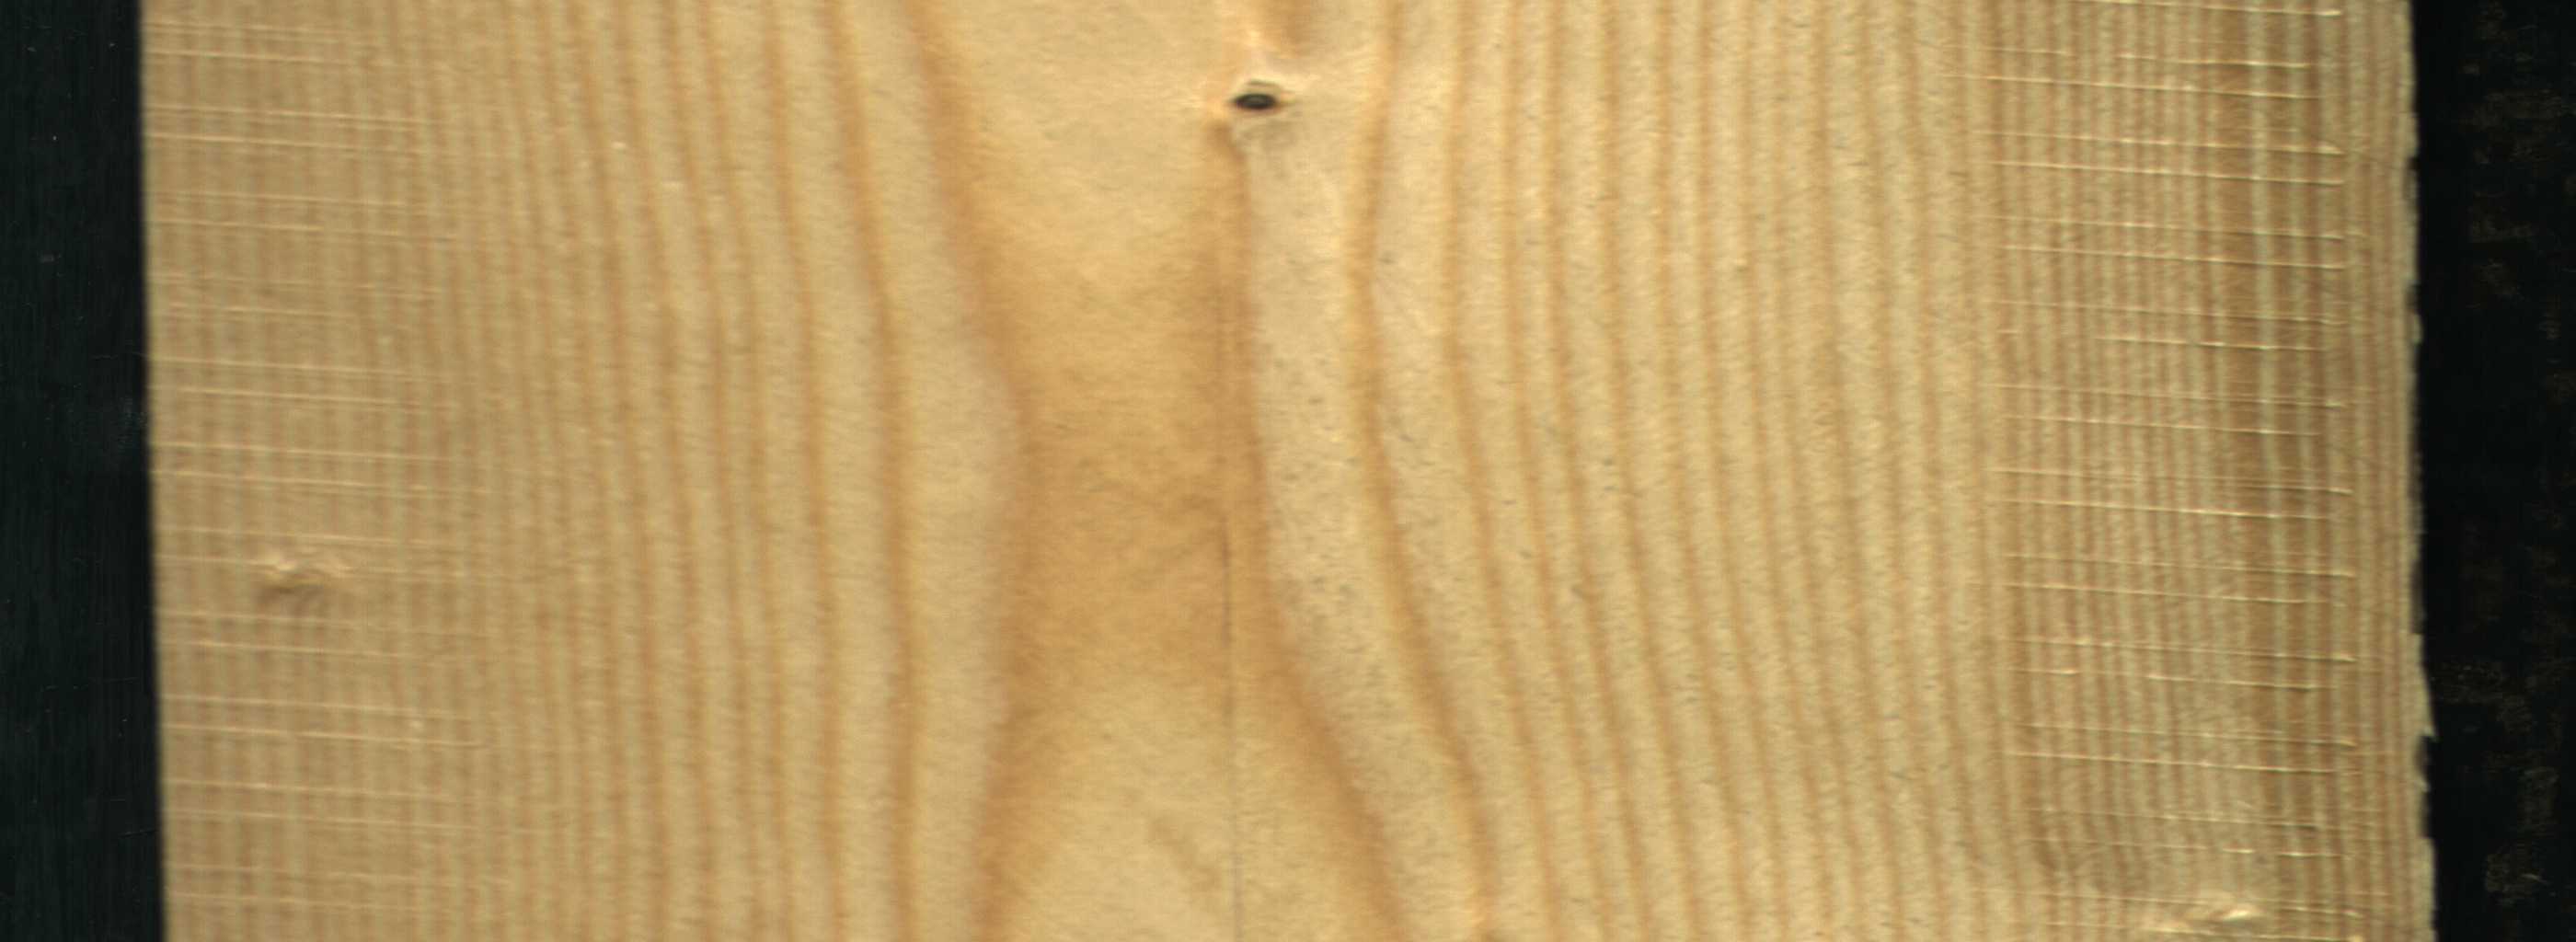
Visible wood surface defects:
Dead_Knot